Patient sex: M
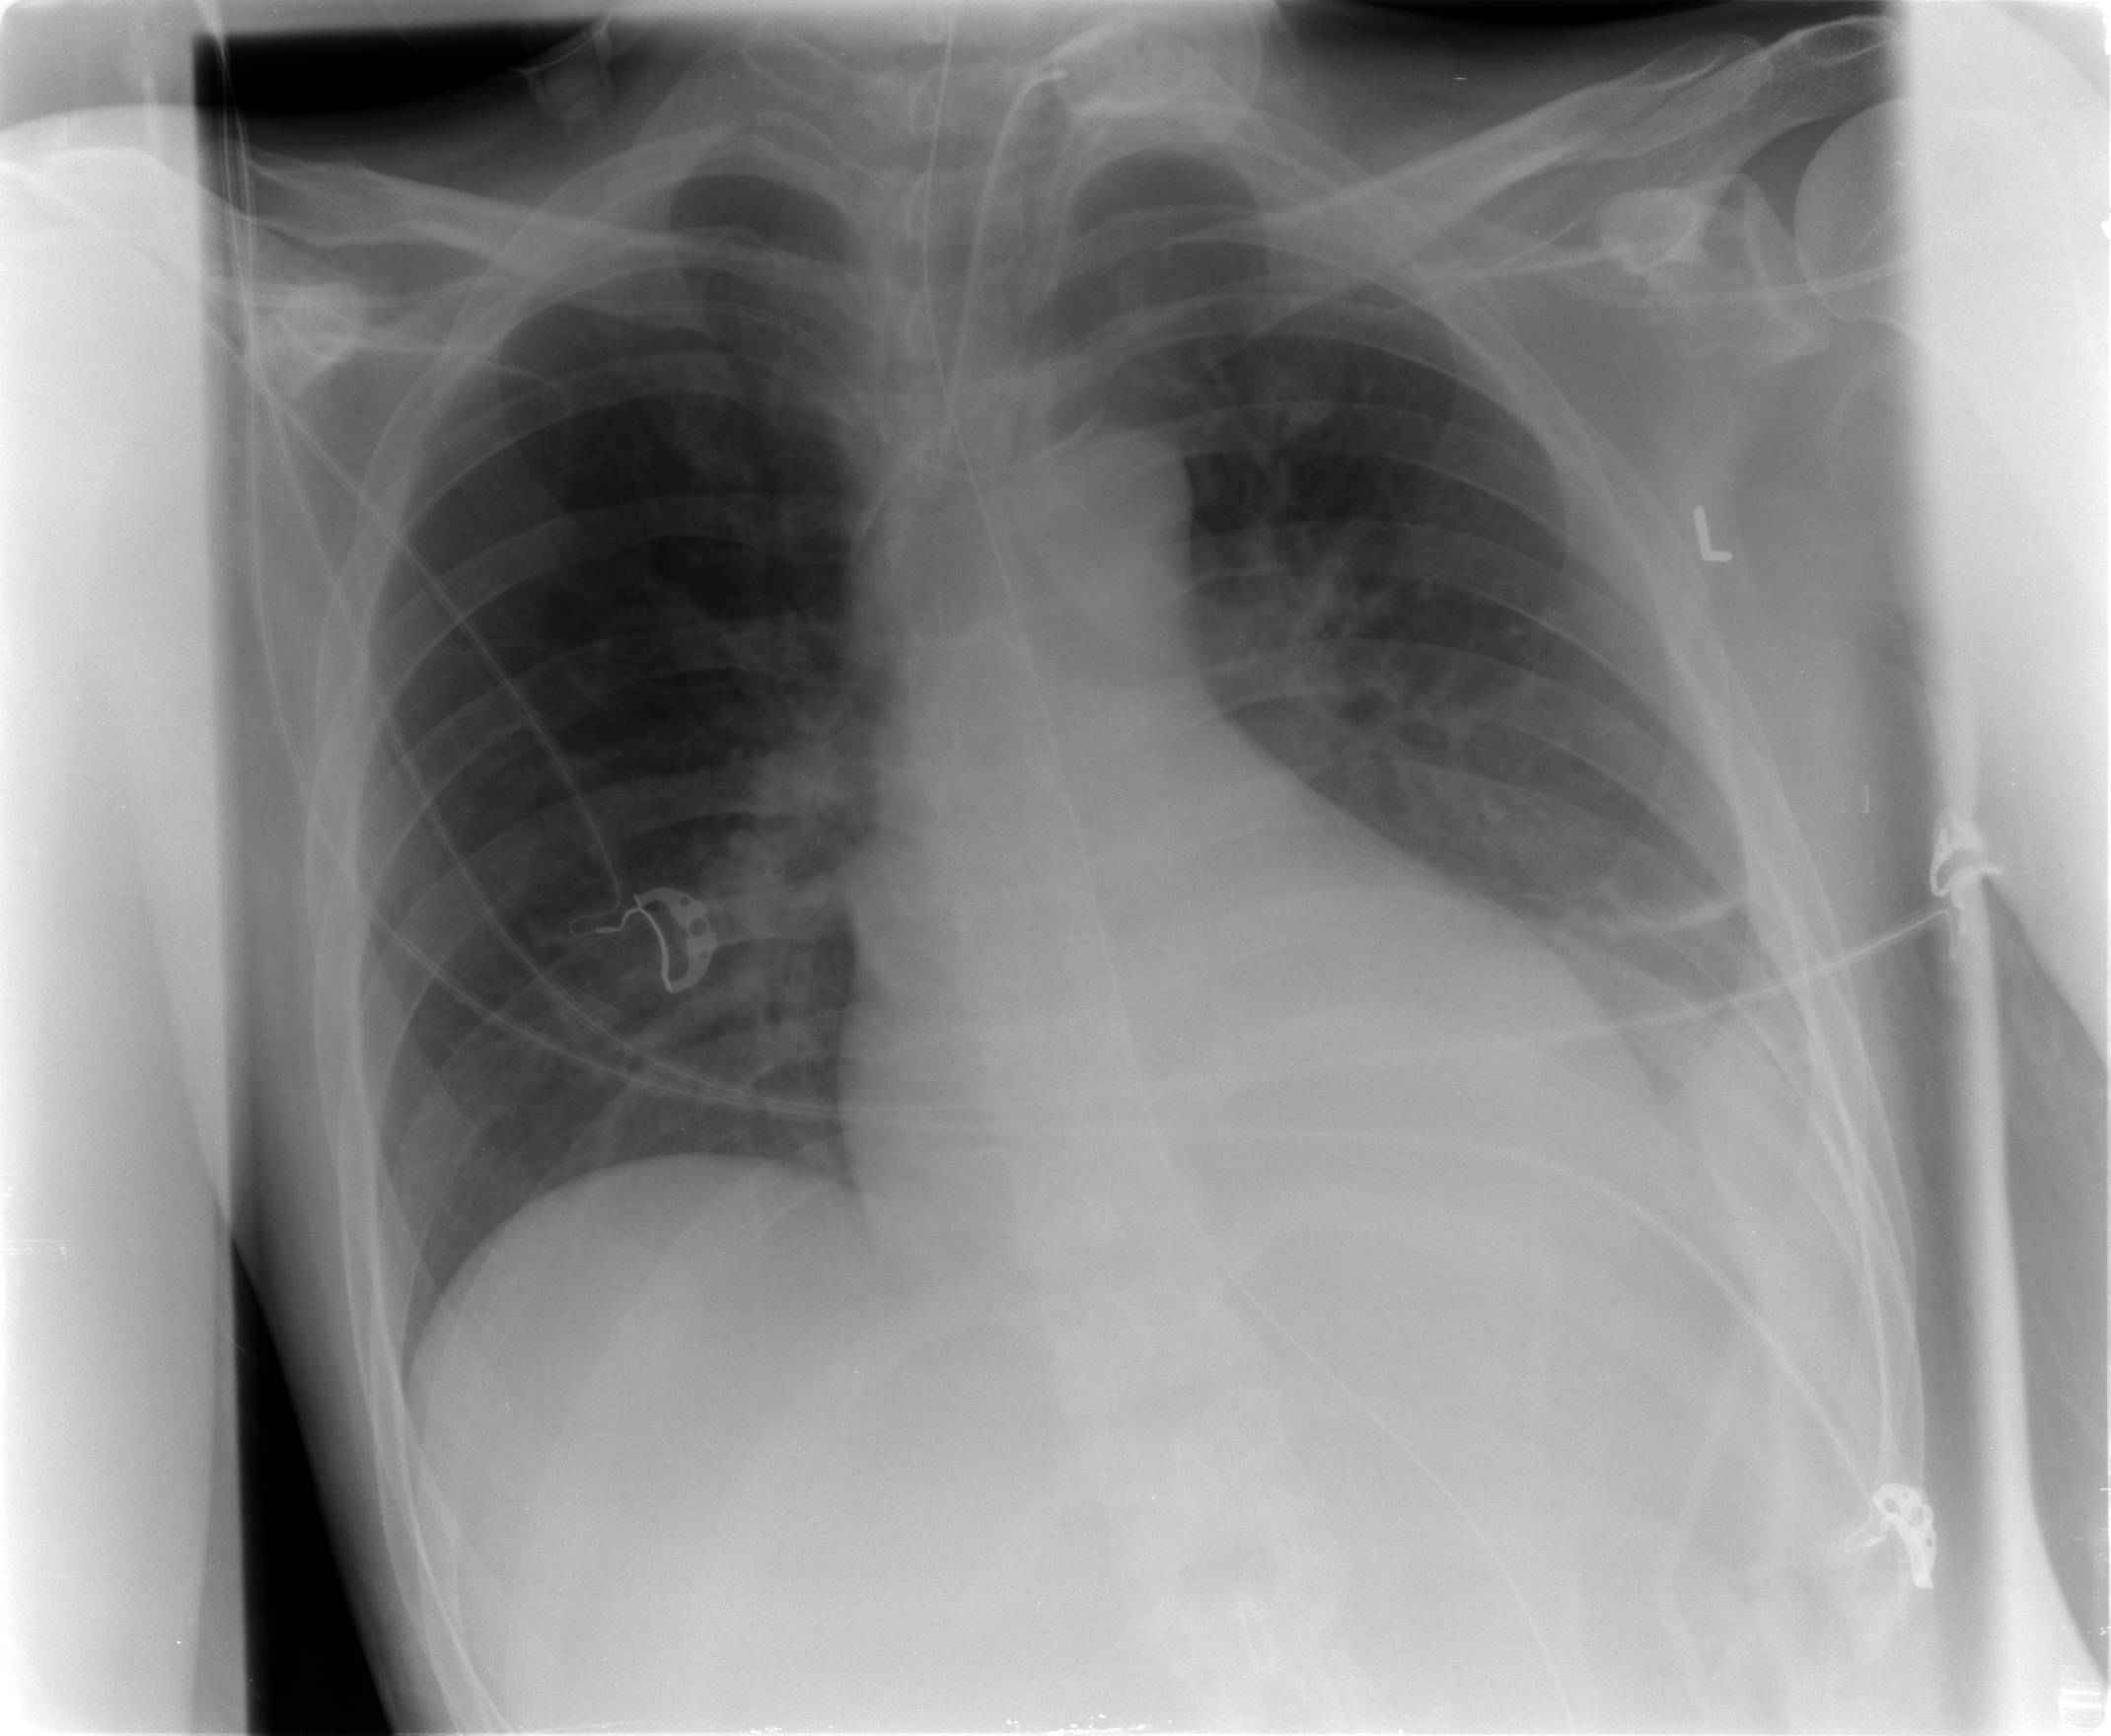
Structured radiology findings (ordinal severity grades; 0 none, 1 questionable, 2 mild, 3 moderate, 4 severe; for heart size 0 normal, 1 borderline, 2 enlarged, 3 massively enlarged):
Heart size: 0
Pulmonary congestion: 0
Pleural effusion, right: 0
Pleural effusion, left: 2
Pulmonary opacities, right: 0
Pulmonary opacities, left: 0
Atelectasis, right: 0
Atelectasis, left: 2